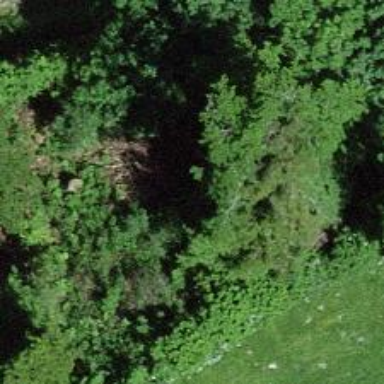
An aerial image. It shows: Natural cliff.